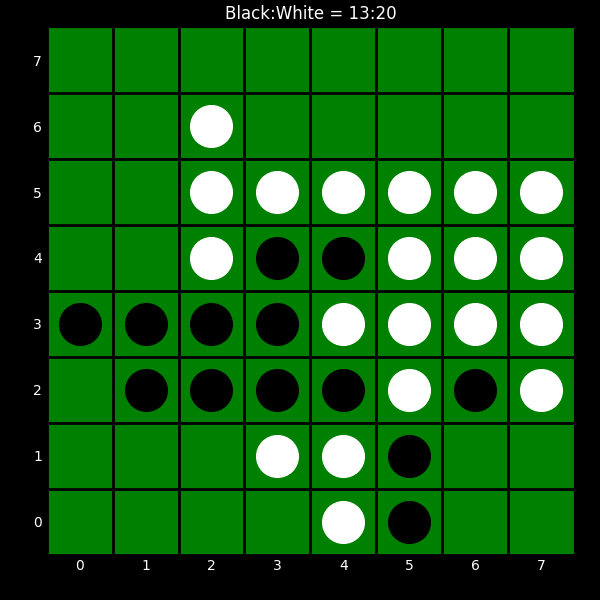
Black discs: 13
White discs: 20